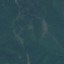
Land use / land cover: Forest